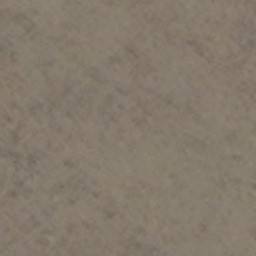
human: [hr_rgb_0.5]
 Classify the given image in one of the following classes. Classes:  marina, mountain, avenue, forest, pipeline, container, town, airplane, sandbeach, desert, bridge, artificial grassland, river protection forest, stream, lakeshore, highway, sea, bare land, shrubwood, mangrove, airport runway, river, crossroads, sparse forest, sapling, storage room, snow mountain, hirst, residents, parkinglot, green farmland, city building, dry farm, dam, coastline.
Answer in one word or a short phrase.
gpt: bare land